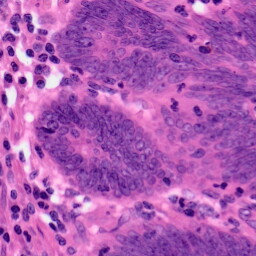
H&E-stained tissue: Colon